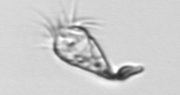
Label: Paratontonia_gracillima